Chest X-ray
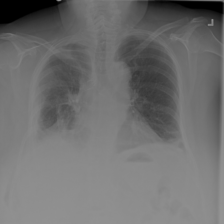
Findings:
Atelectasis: negative
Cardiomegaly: negative
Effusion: negative
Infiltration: negative
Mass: negative
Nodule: negative
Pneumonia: negative
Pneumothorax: negative
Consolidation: negative
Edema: negative
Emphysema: negative
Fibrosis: negative
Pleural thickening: negative
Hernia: negative